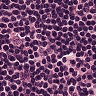
Metastatic tissue present: no